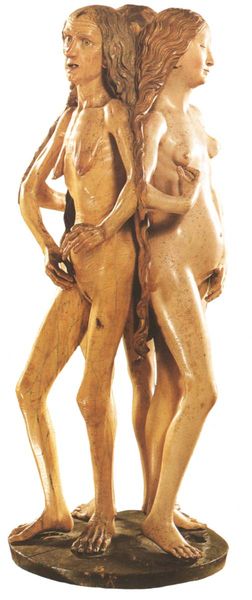
Titel: Vanitas
Künstler: Gregor Erhart
Standort: Herkunftsort: Augsburg (EU - D - B)
Institution: Wien, Kunsthistorisches Museum
Schlagwörter: nackt, frauen, brust, holz, alt, jung, alte, arme, haare, drei, gotik, locken, skulptur, beine, brüste, füße, dick, junge, schwanger, dicklich, lebensalter, skulptu, 3, hängebrüste, fotzen